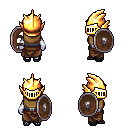
a pixel art fantasy rpg character, female body template, dark elf, purple skin, leather chest armor, robe skirt, raven long mohawk hairstyle, gold helm, white cloth bracers, ghillies, shield, four views (front, back, left, right), 2x2 character sprite sheet, small pixel art, hard edges, no anti-aliasing